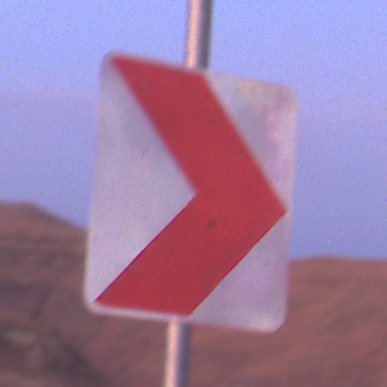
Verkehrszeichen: RichtungstafelnInKurvenKleinLinks
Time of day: Dawn
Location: Outdoor (Nature)
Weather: PartlyCloudy
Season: NotSpecified
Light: Natural